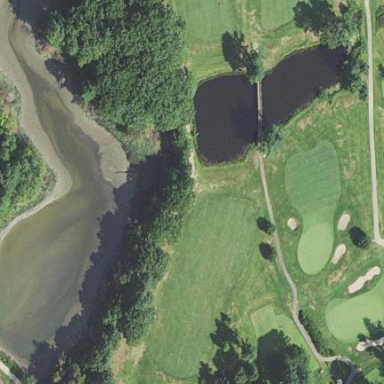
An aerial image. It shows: Golf fairway surrounded by grass.